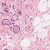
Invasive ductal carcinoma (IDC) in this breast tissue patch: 0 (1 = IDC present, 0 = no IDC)